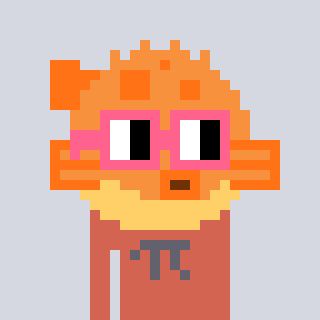
a pixel art character with square pink glasses, a pufferfish-shaped head and a peachy-colored body on a cool background